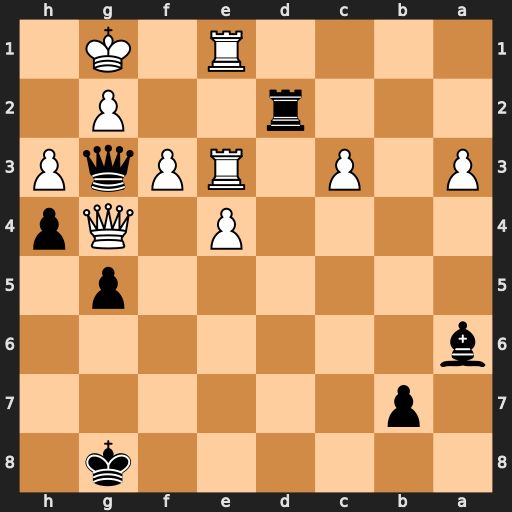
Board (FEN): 6k1/1p6/b7/6p1/4P1Qp/P1P1RPqP/3r2P1/4R1K1
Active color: b
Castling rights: -
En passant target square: -
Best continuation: Rxg2+ Kh1 Rh2#